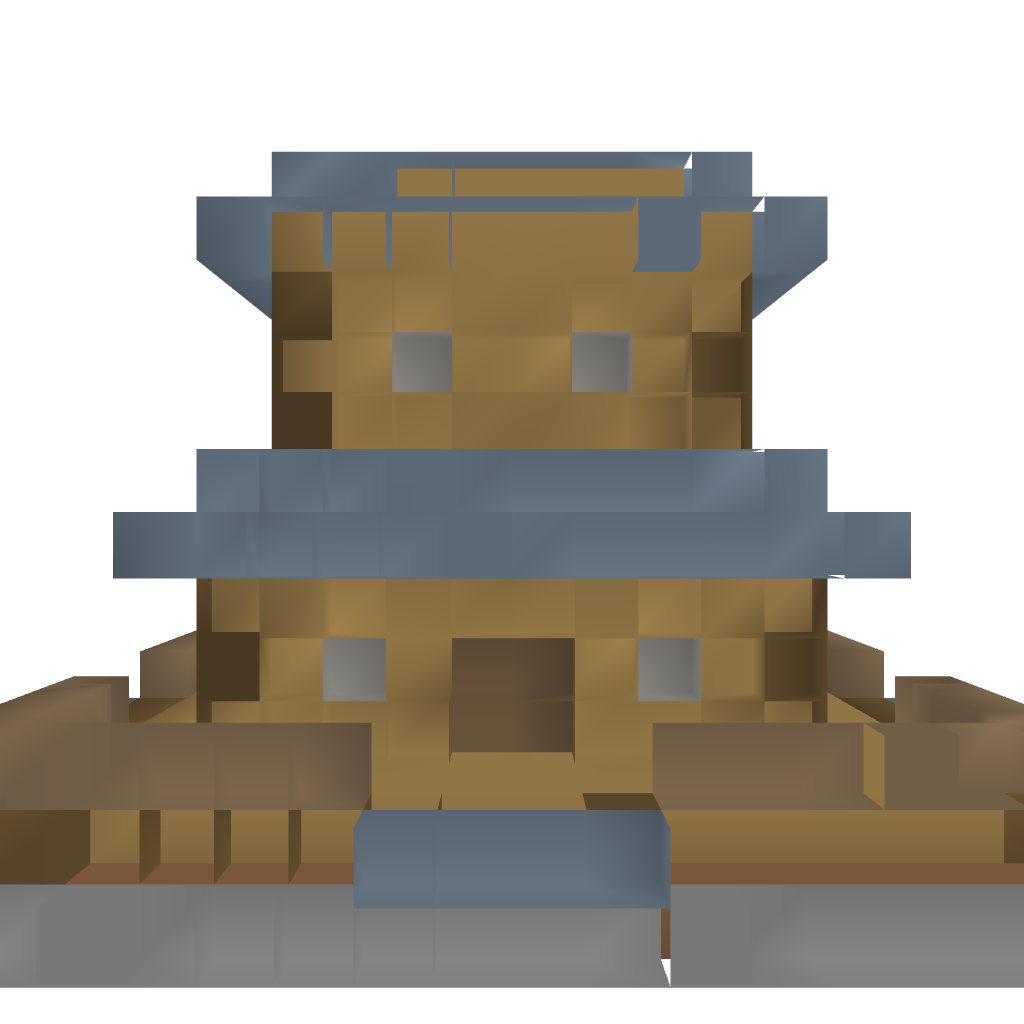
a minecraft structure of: Town Hall